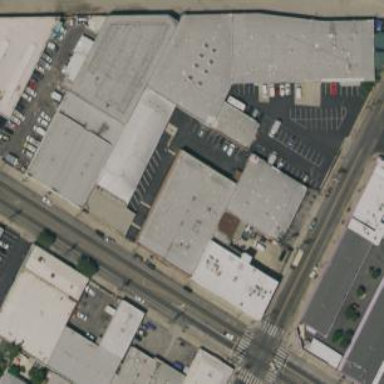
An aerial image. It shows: Warehouse.